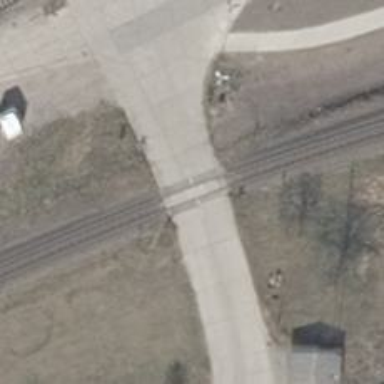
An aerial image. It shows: Railway level crossing.